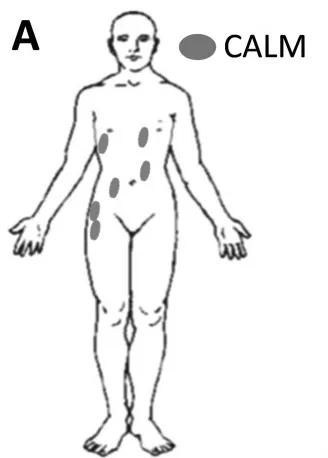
Clinical presentation of the patient. Body scheme showing the distribution of six cafe-au-lait macules (CALMs) (a).
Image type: radiology (x_ray)